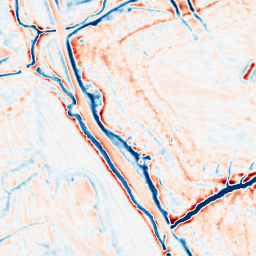
Category: edge_preserving
Decomposition family: bilateral
Decomposition parameters: d: 15
sigma_color: 75
sigma_space: 50
Upsampling method: bilinear
Upsampling parameters: scale: 4
Upsampling scale: 4